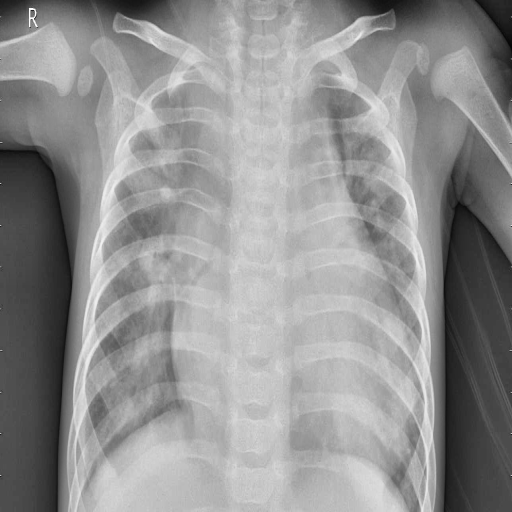
Finding: PNEUMONIA